Brain MRI, t1w sequence, axial 2D slice.
Patient: age 38, sex F, weight 78 kg, height 1.78 m
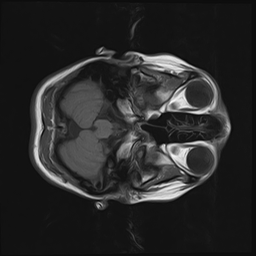